Field crop: tomato
Growth stage: 1
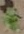
Species: solanum